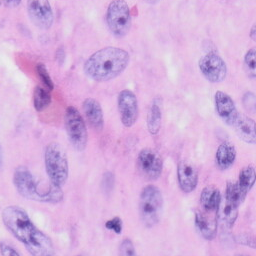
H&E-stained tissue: Skin